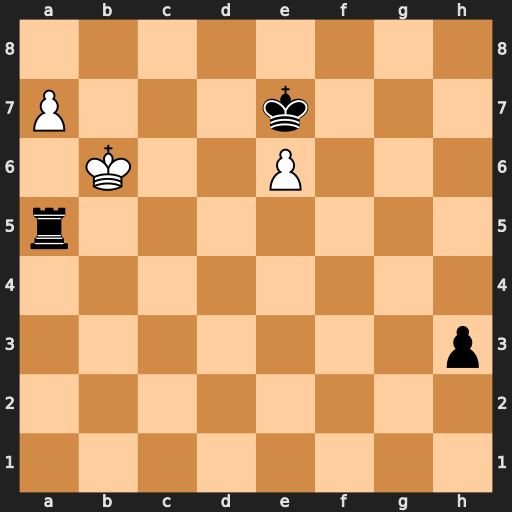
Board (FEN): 8/P3k3/1K2P3/r7/8/7p/8/8
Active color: w
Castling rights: -
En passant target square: -
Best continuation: Kxa5 h2 a8=Q